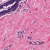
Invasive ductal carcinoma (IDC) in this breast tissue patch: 0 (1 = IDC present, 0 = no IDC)